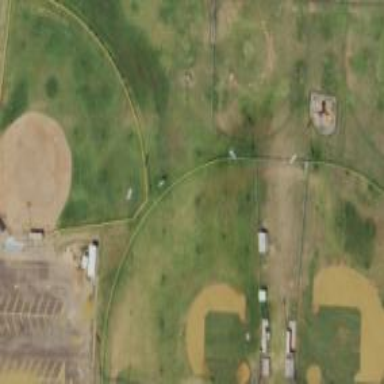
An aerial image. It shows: Baseball pitch for leisure and sports activities.